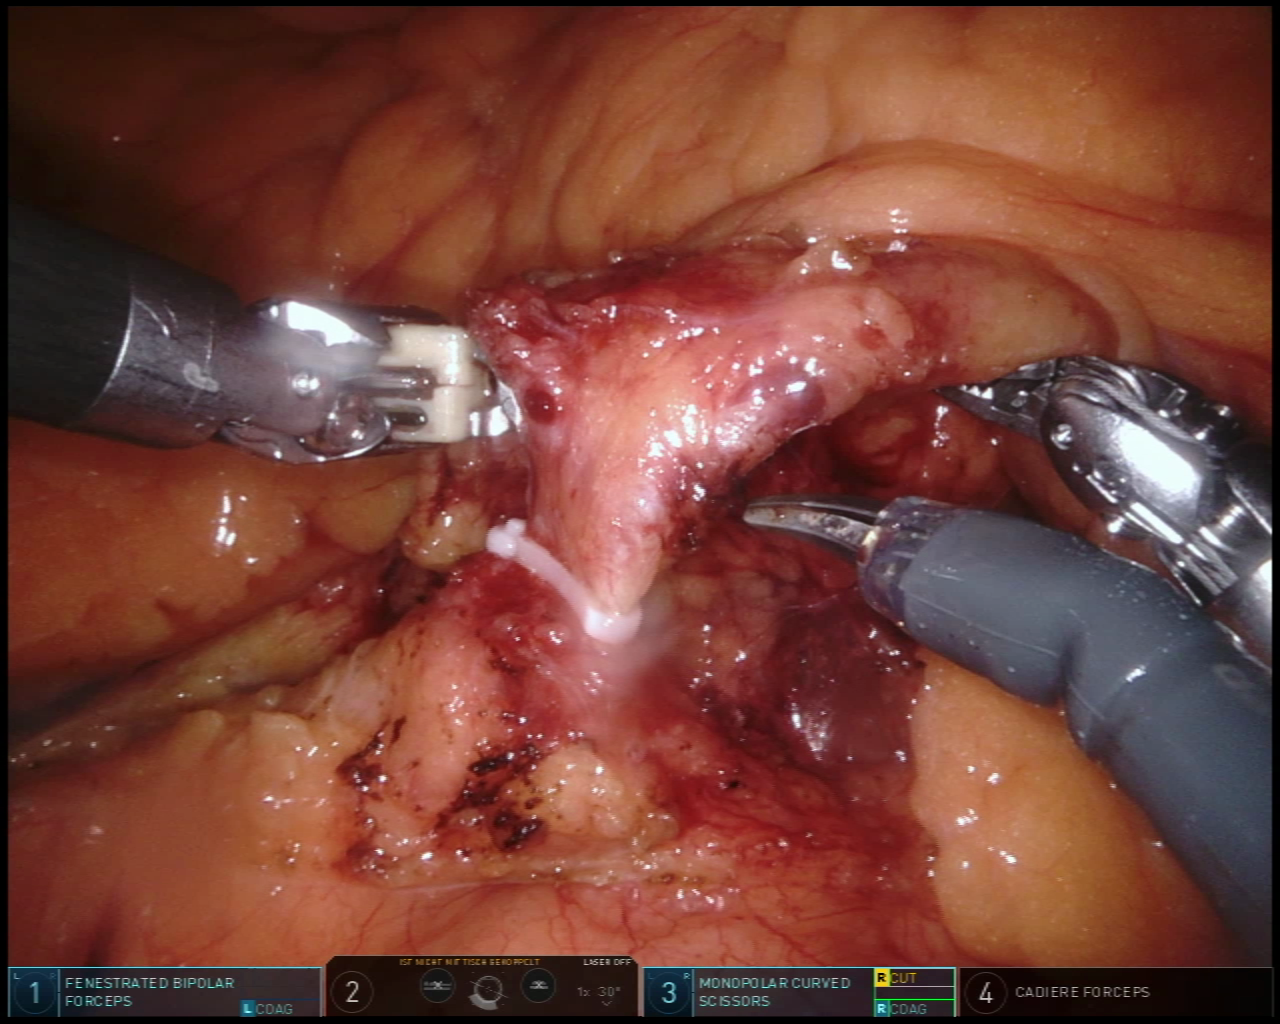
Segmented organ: inferior_mesenteric_artery
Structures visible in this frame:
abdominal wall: no
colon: no
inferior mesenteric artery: yes
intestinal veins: no
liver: no
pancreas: no
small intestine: no
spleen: no
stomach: no
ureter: no
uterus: no
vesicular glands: no